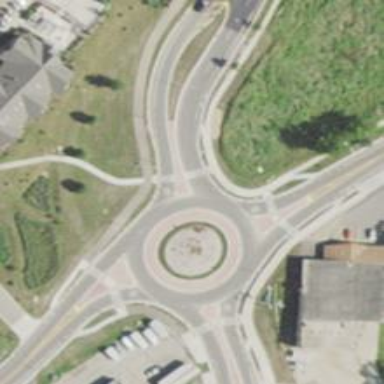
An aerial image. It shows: Uncontrolled crossing with pedestrian island.